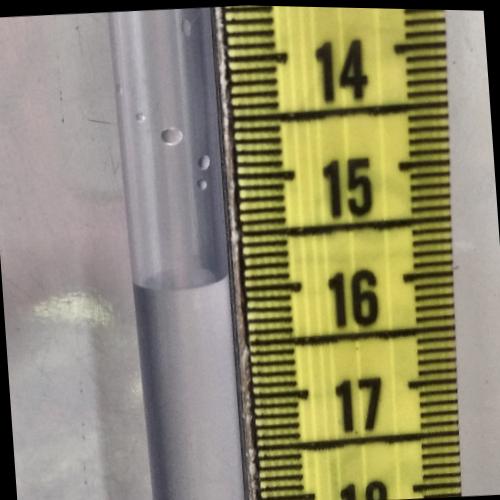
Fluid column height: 15.9 cm